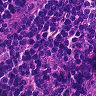
Metastatic tissue present: no